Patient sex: M
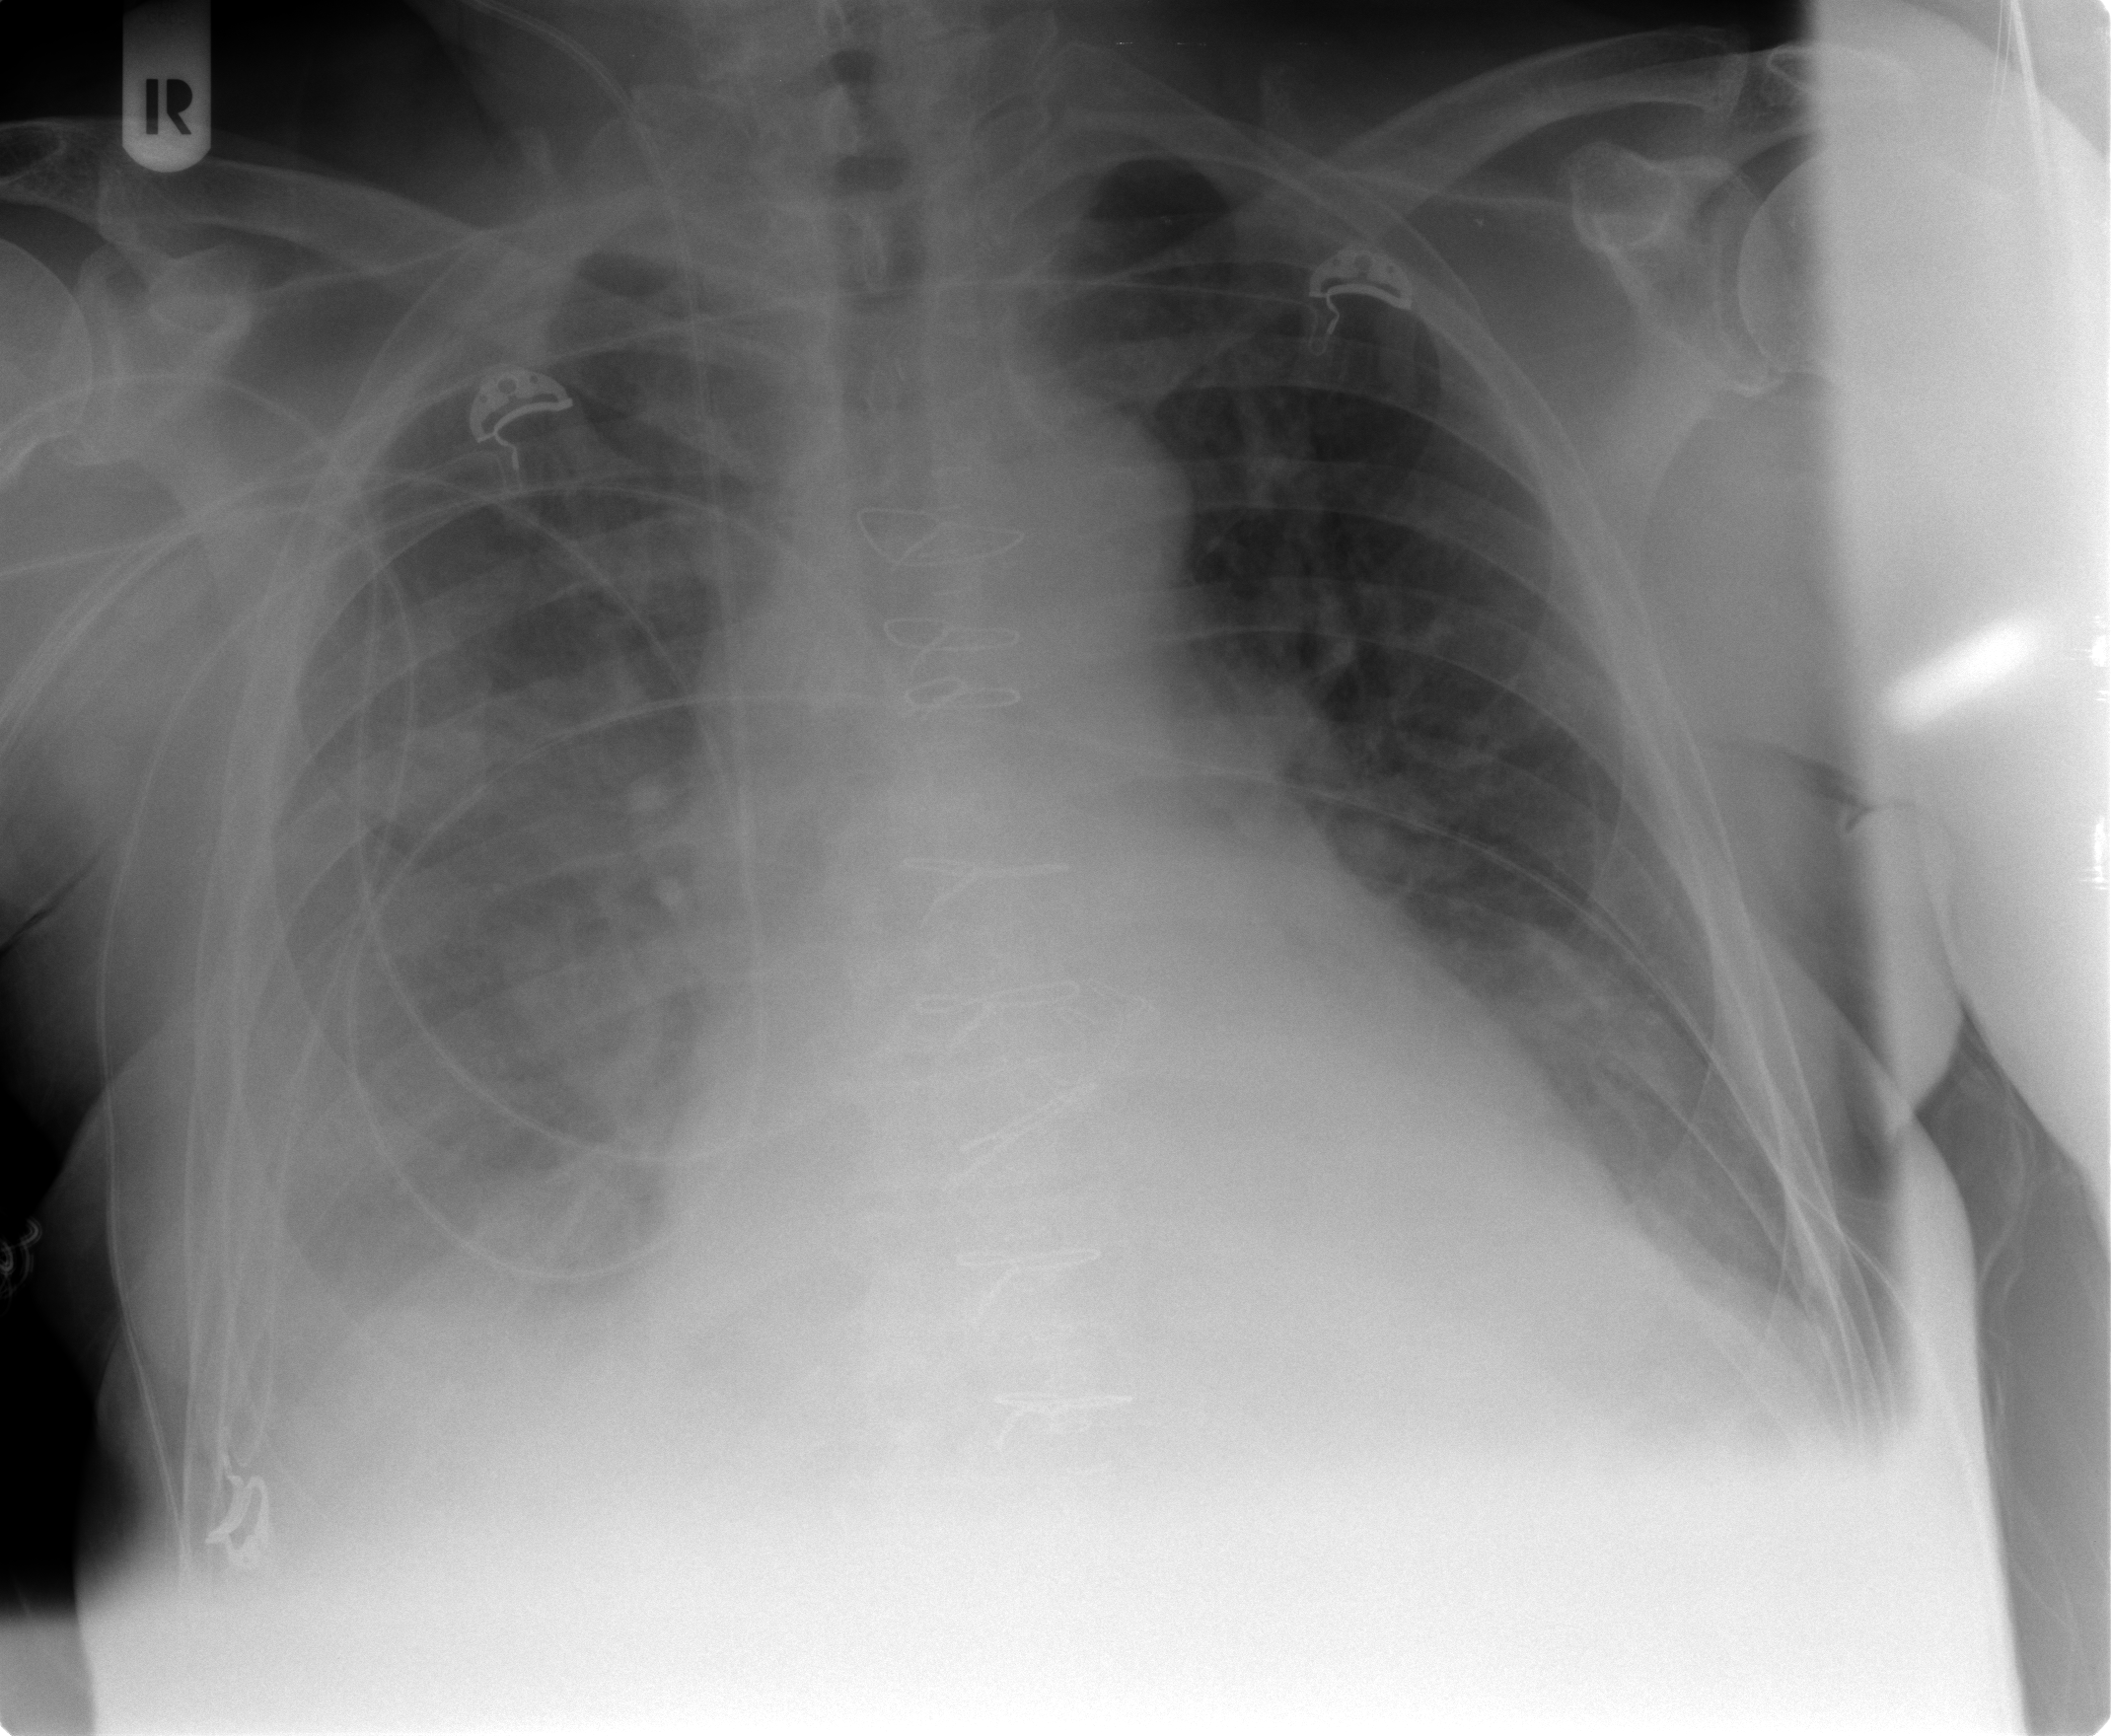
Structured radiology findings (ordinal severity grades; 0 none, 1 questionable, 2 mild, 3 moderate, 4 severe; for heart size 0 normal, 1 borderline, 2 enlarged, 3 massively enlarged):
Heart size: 2
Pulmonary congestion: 1
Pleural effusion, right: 2
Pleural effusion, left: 2
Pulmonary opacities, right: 2
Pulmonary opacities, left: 0
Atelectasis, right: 2
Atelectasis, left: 2